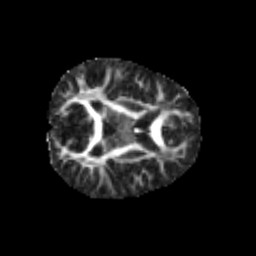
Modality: FA
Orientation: axial
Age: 6
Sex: male
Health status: healthy